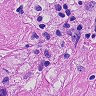
Metastatic tissue present: yes